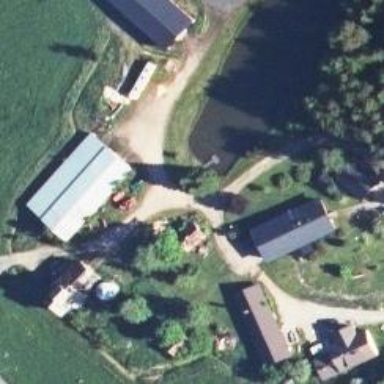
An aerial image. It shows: Farm.